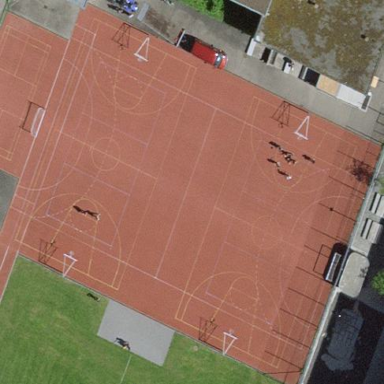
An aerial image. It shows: Multi-sport pitch with tartan surface for leisure activities on land.